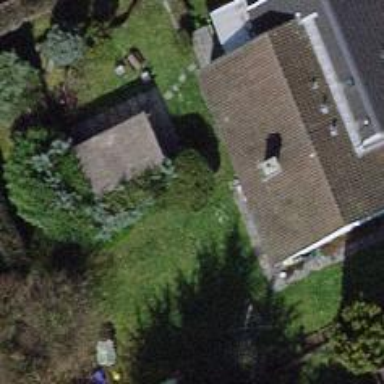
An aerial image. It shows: Detached building.